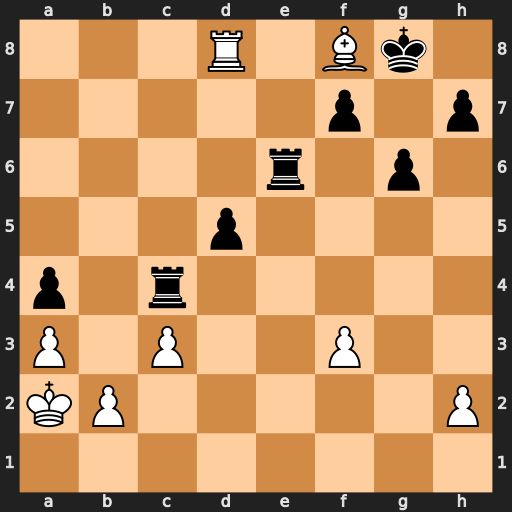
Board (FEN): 3R1Bk1/5p1p/4r1p1/3p4/p1r5/P1P2P2/KP5P/8
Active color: w
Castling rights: -
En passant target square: -
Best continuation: Bh6+ Re8 Rxe8#